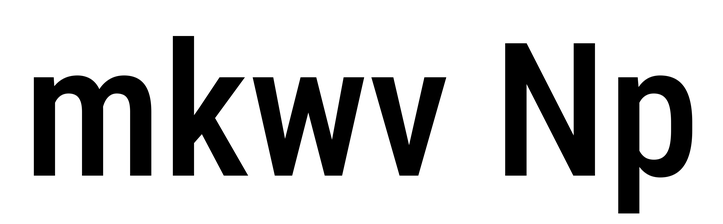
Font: Roboto_Condensed_Medium